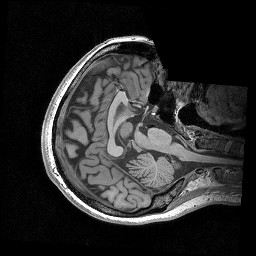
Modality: T1w
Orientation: axial